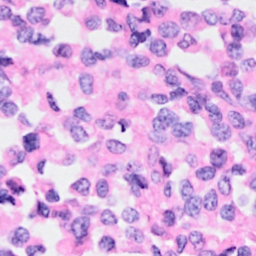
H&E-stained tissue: Breast